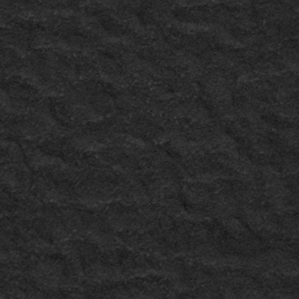
Label: frost